Problem: two_apples_a_day (2023, practice)

“An apple a day keeps the doctor away” is Steve’s motto. His other motto, “You can never have too much of a good thing,” holds true for both apples and mottos. Steve would like to eat two apples per day for the next \(N\) days, but with strict adherence to his third motto “Consistency is key.” Specifically, he’d like the sum of the two apple weights he eats over the next \(N\) days to be the same for each day.

Steve has already purchased \(2*N-1\) apples, the \(i\)th of which weighs \(A_i\) ounces. He'd like to buy one more apple that's as light as possible to fulfill his goal. Steve can buy an apple of any positive integer weight in ounces from the store. Is it possible for him to reach his goal, and if so, what weight apple should he buy?

{{PHOTO_ID:1563872647765708|WIDTH:600}}

*The above image depicts the solution to the first sample. Each day, Steve will eat two apples totalling \(7\) oz. Steve must buy a \(4\) oz apple to make this happen.*

# Constraints
\(1 \leq T \leq 70\)
\(1 \leq N \leq 3*10^5\)
The sum of \(N\) over all cases is at most \(600{,}000\)
\(1 \leq A_i \leq  10^9\)

# Input Format
Input begins with an integer \(T\), the number of test cases. Each test case starts with a single integer \(N\). The next line contains \(2*N-1\) space-separated integers \(A_1, ..., A_{2*N - 1}\).

# Output Format
For the \(i\)th test case, print "`Case #i:` " followed a single integer, the smallest possible apple weight in ounces that Steve can buy so that he can eat two apples for the next \(N\) days and have the sum of apple weights be the same every day, or \(-1\) if doing so is impossible.

# Sample Explanation

In the first case, if Steve buys a \(4\) oz apple, he can group his apples as shown above. For this input, there's no way to succeed by buying any apple below \(4\) oz.

In the second case, Steve can buy a \(7\) oz apple, and eat two apples totaling \(14\) oz each day.

In the third case, any apple weight will suffice, so Steve will buy the lightest one possible.

In the fourth case, no matter what weight apple Steve attempts to buy, it is impossible for him to achieve his goal.

Please note, as demonstrated in the seventh case, that it's possible for the answer to exceed \(10^9\).

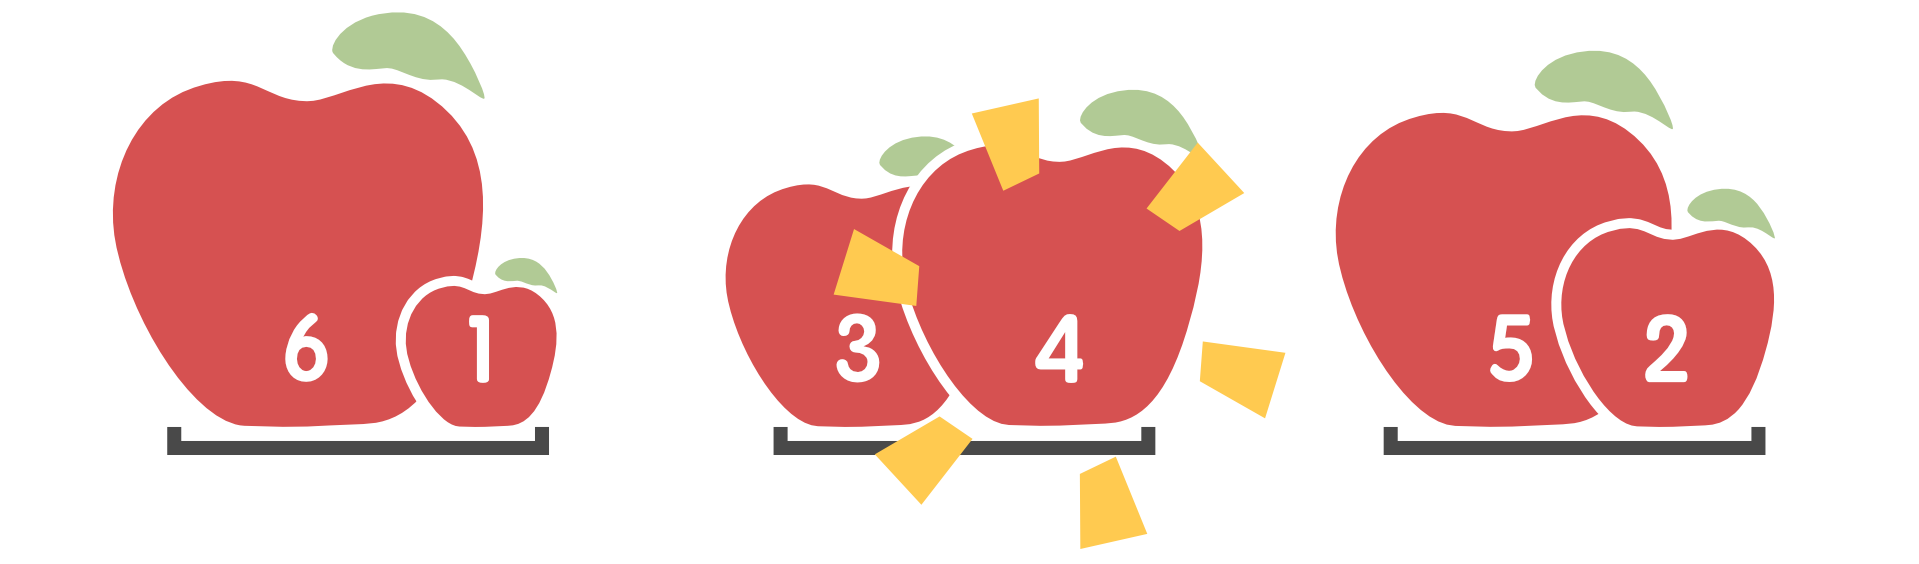

Sample input:
7
3
6 3 1 2 5
2
7 7 7
1
1
3
1 9 1 1 4
4
1 9 1 1 4 9 9
4
1 9 10 1 4 6 9
3
1000000000 2 10 4 999999994

Sample output:
Case #1: 4
Case #2: 7
Case #3: 1
Case #4: -1
Case #5: 6
Case #6: -1
Case #7: 1000000002

Solution:
If there's only one element, we don't care what it is, a \(1\) will match it.

Otherwise, let's solve this backwards: instead of attempting to add a number in, we'll consider starting with a working solution and removing some number from it. Let's denote the daily sum of apple weights as \(K\). We can imagine having a sorted array of \(2*N\) elements where the first and last elements sum to \(K\), the second and second last sum \(K\), etc.

Now, consider removing one element from the \(2*N\) sorted numbers. There are three cases:

1. We removed the first element. Then, \(K\) is the new first element plus the second last element.
2. We removed the last element. Then, \(K\) is the new last element plus the second element.
3. We removed some element in the middle. Then, \(K\) is the sum of the first and last elements.

With \(3\) candidates for \(K\), we'll pick the smallest that works. To check if a \(K\) works, we can use two pointers \(l\) and \(r\) moving from the outside inwards on the sorted input array. If the left and right values sum less than \(K\), we record a "skip" (noting the element that would've been removed) and increment \(l\). If it sums more, we decrement \(r\), else we advance both closer. In the end, \(K\) works if there is at most a single skip (and that removed element is positive).

Running two pointers to check one candidate \(K\) takes \(\mathcal{O}(N)\) time, so the overall running time on \(3\) candidates is still \(\mathcal{O}(N)\).

#include <algorithm>
#include <iostream>
#include <vector>
using namespace std;

const int INF = (int)1e9 + 5;

int N, sz;
vector<int> a;

int try_sum(int sum) {
  int skipped = 0;
  int l = 0, r = sz - 1;
  int res = sum / 2;
  while (l <= r) {
    if (a[l] + a[r] == sum) {
      l++;
      r--;
      continue;
    }
    skipped++;
    if (a[l] + a[r] < sum) {
      res = sum - a[l++];
    } else {
      res = sum - a[r--];
    }
  }
  return (skipped <= 1 && res > 0) ? res : INF;
}

int solve() {
  cin >> N;
  sz = 2*N - 1;
  a.resize(sz);
  for (int i = 0; i < sz; i++) {
    cin >> a[i];
  }
  sort(a.begin(), a.end());
  int ans = min({
    try_sum(a[1] + a[sz - 1]), // remove first
    try_sum(a[0] + a[sz - 1]), // remove middle
    try_sum(a[0] + a[sz - 2])  // remove last
  });
  return ans == INF ? -1 : ans;
}

int main() {
  int T;
  cin >> T;
  for (int t = 1; t <= T; t++) {
    cout << "Case #" << t << ": " << solve() << endl;
  }
  return 0;
}